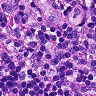
Metastatic tissue present: no